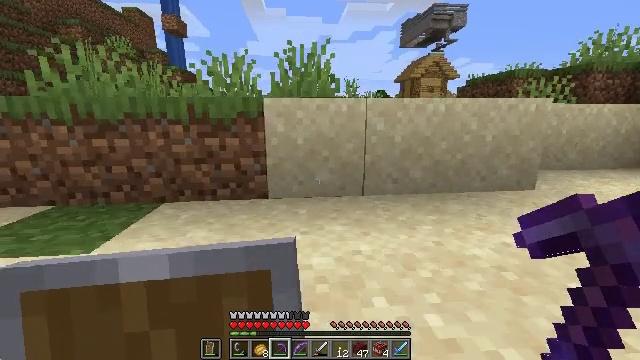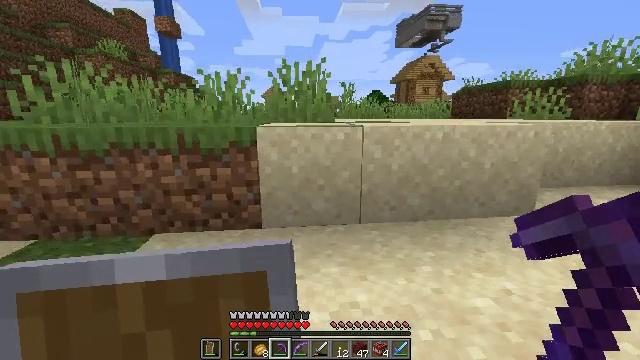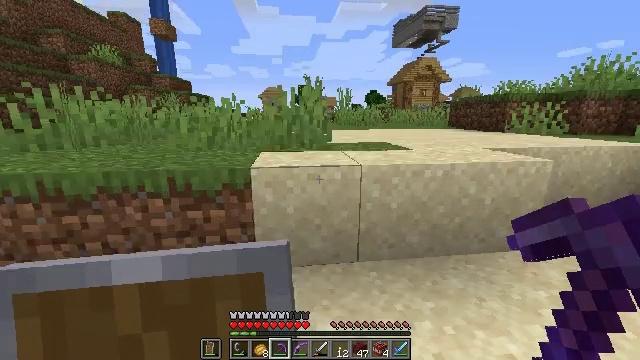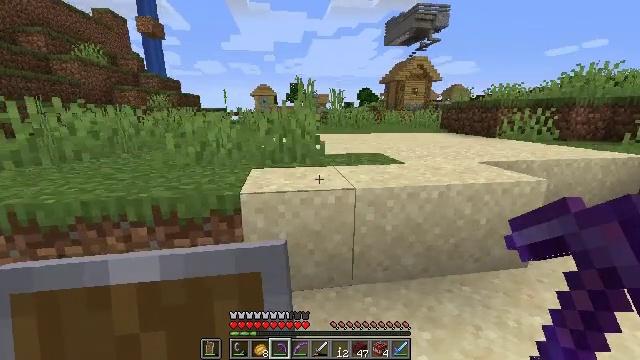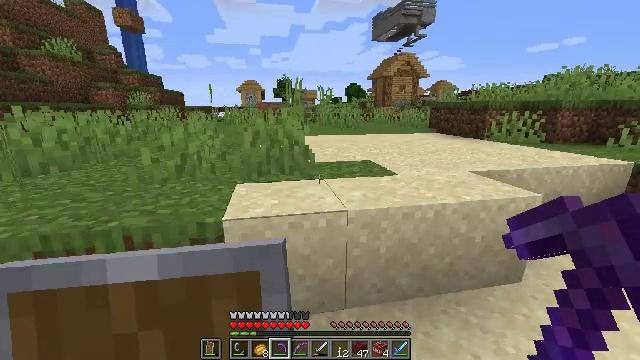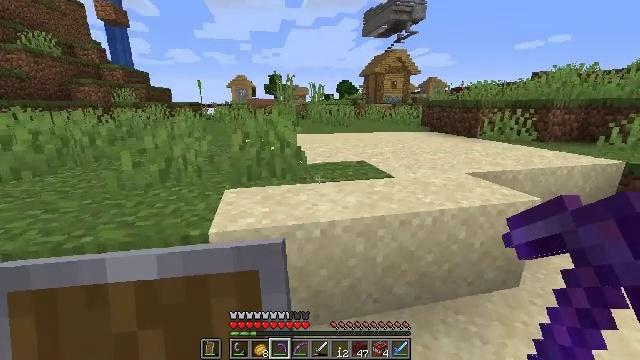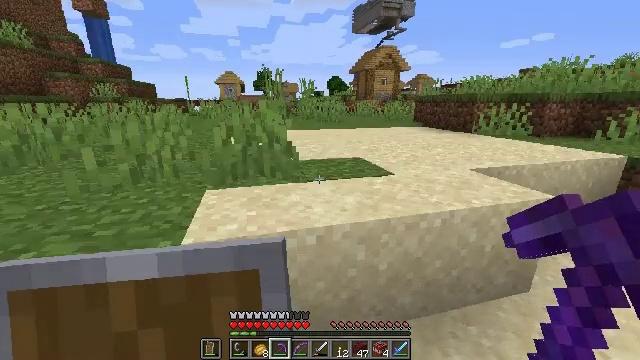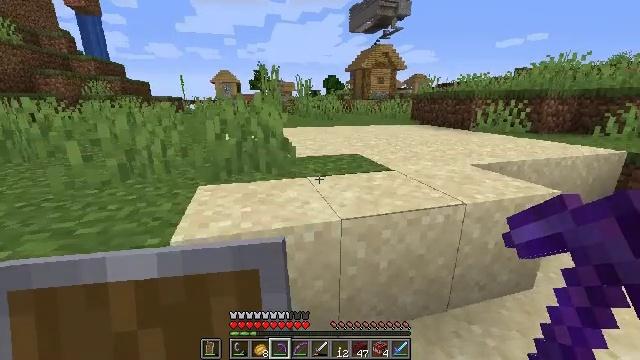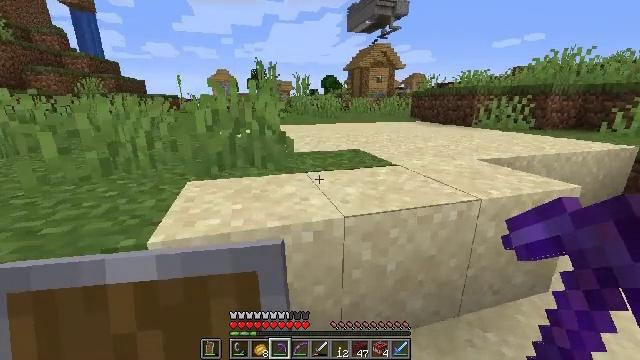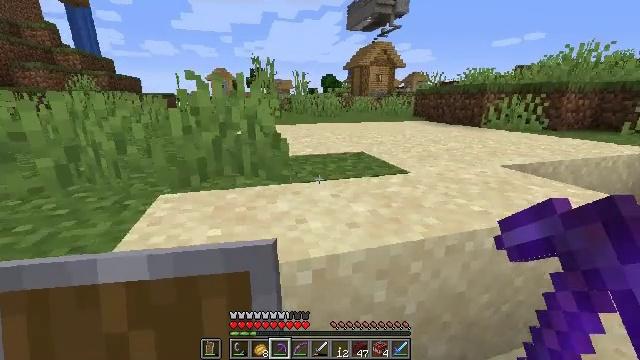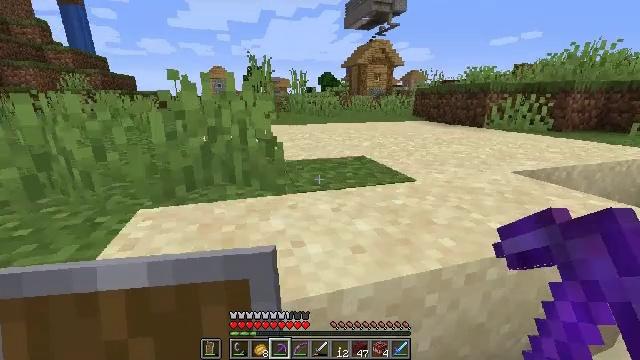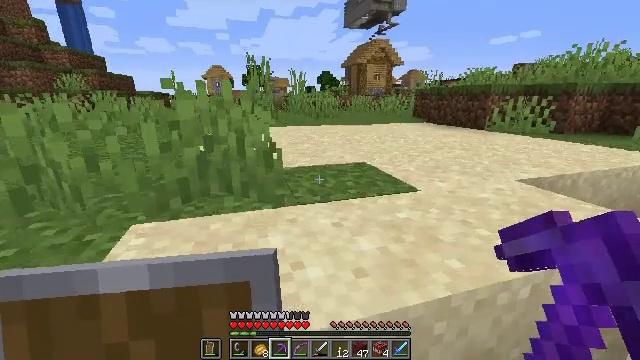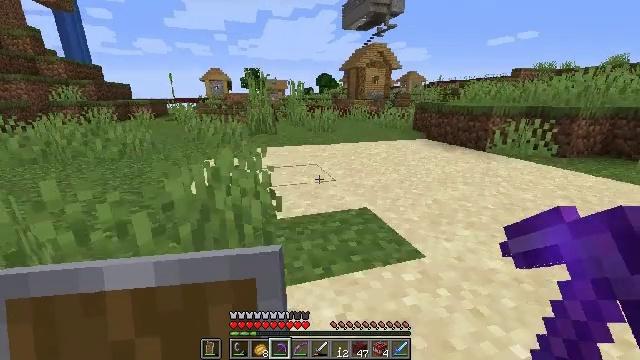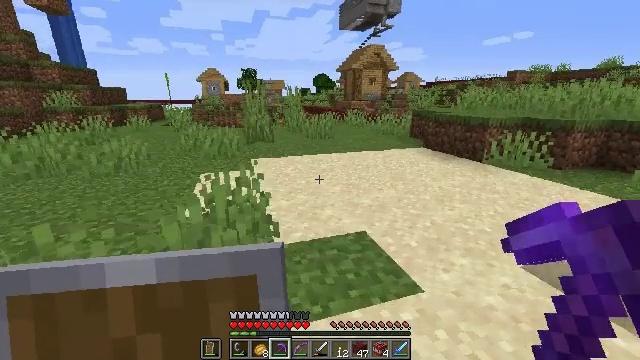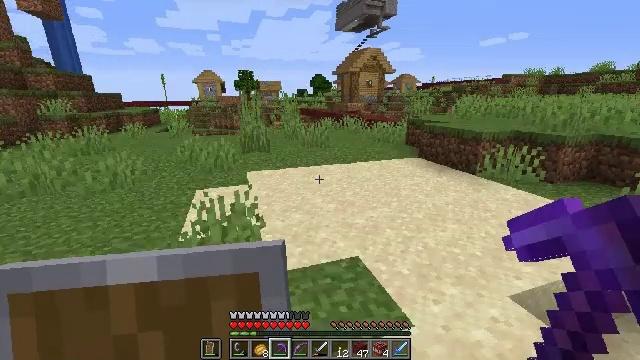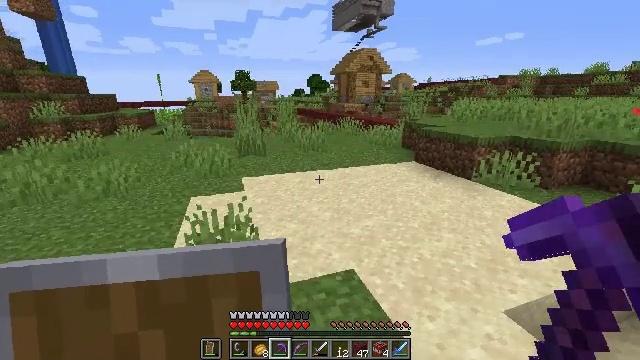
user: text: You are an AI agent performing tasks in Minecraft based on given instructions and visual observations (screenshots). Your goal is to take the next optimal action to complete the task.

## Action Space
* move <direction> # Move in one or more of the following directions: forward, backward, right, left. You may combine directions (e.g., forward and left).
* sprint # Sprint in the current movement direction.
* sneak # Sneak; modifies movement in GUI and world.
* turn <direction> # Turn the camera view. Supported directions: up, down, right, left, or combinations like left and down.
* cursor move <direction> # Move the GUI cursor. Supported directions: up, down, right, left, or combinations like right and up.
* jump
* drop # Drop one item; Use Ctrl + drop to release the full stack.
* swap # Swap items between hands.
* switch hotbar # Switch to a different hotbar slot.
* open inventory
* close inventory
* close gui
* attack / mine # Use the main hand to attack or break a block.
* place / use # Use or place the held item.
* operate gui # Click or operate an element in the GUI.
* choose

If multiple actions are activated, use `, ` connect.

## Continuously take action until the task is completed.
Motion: motion action
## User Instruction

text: Use the furnace to create netherite scrap.
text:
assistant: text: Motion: move forward, jump
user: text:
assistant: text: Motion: move forward, jump
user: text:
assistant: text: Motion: move forward, turn right
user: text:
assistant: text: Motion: move forward, turn right and down
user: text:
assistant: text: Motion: move forward, turn right
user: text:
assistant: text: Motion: move forward, turn right
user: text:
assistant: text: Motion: move forward
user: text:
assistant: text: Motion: move forward
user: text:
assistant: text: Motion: move forward
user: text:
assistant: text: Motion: move forward
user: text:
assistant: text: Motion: move forward, jump
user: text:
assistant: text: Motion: move forward, jump
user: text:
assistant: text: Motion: move forward, jump
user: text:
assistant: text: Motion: move forward, jump
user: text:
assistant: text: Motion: move forward
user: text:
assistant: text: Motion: move forward
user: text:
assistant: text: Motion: move forward
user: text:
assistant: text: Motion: move forward
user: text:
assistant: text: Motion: no_op
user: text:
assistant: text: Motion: no_op
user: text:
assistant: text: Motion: no_op
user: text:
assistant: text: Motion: move forward
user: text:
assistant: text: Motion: move forward
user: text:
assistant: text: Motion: no_op
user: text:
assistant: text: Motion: no_op
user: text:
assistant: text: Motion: move forward
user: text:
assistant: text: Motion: move forward
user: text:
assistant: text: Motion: move forward
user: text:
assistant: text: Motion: move forward
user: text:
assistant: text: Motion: move forward